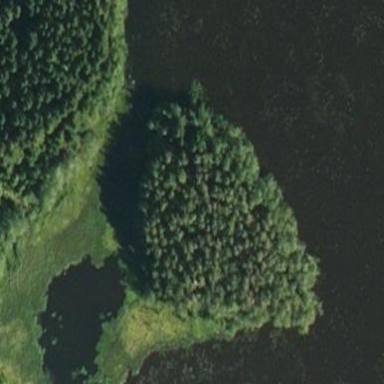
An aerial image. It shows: Islet.